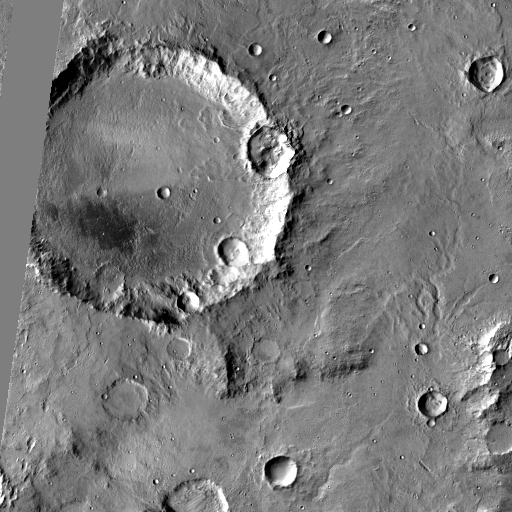
Crater classes present: Background, Other, Layered, Buried, Secondary